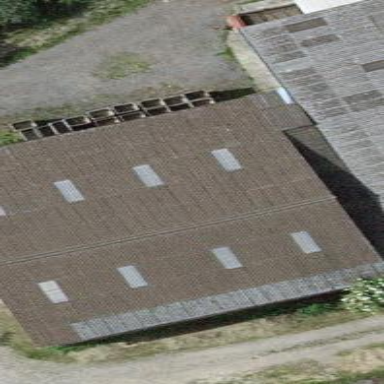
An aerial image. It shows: Group of garages.